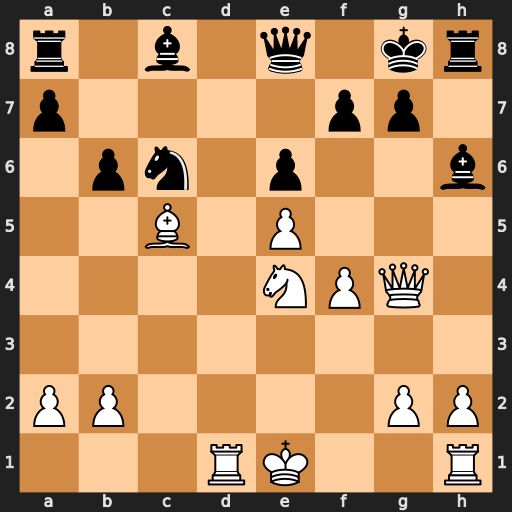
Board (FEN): r1b1q1kr/p4pp1/1pn1p2b/2B1P3/4NPQ1/8/PP4PP/3RK2R
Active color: w
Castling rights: K
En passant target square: -
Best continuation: Nf6#